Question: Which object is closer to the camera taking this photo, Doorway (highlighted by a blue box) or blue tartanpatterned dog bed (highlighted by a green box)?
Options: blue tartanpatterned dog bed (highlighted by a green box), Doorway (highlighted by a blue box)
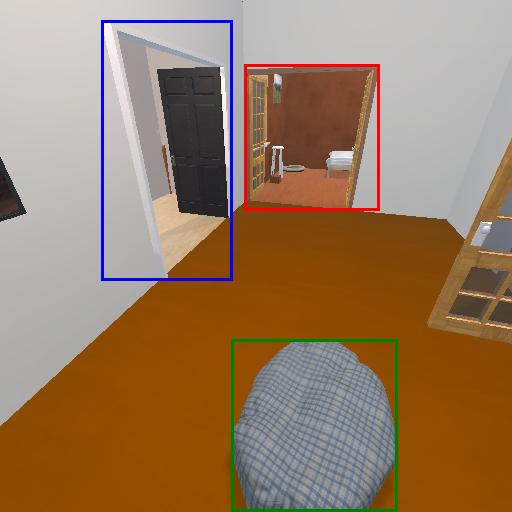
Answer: blue tartanpatterned dog bed (highlighted by a green box)